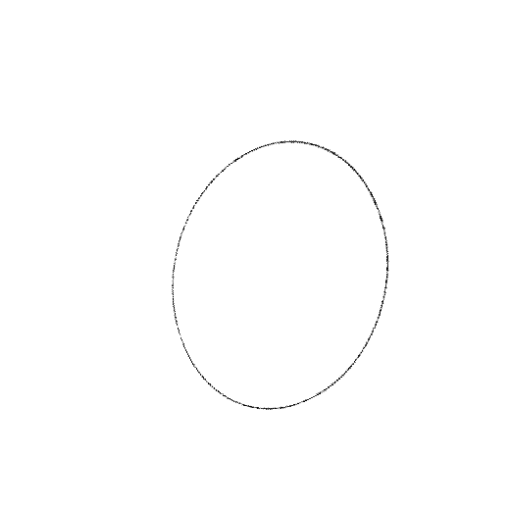
Crossing number: 0